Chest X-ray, AP view. Patient: 58 years old, sex M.
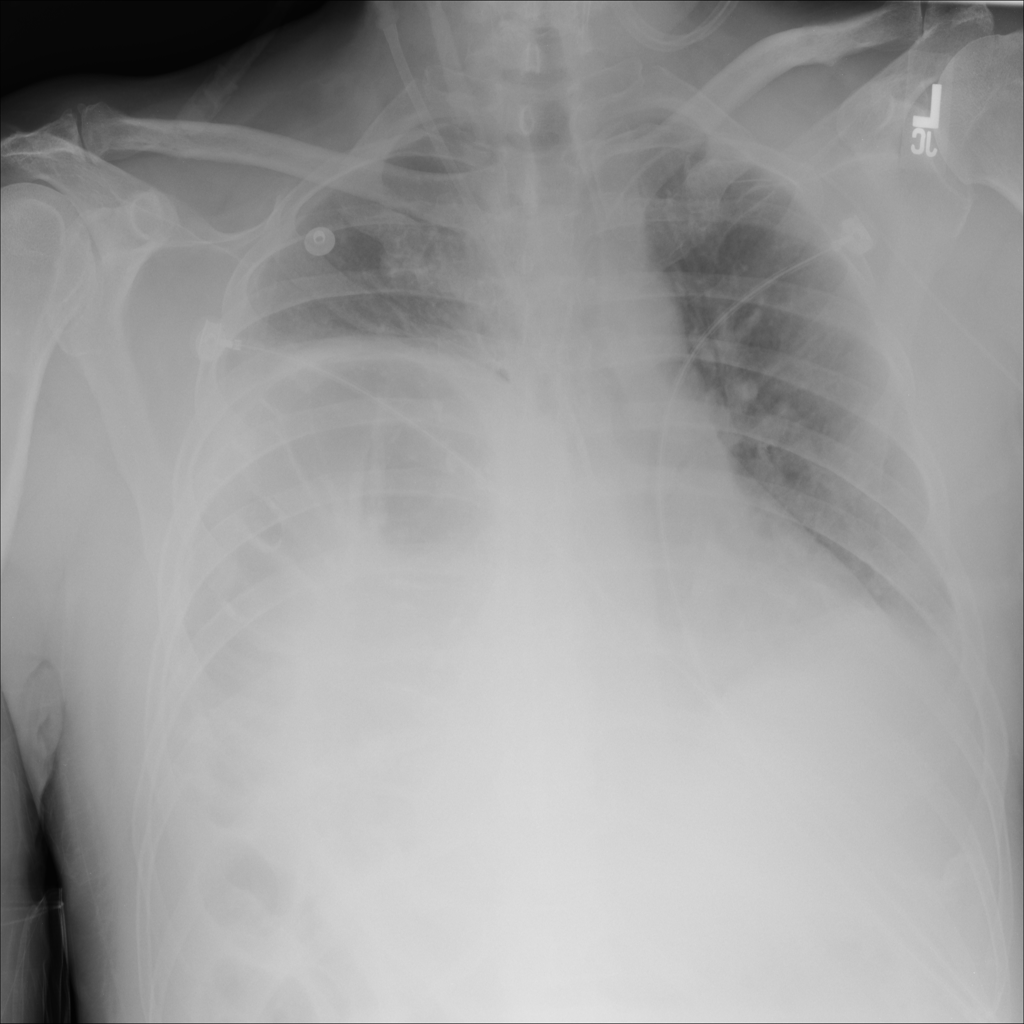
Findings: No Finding